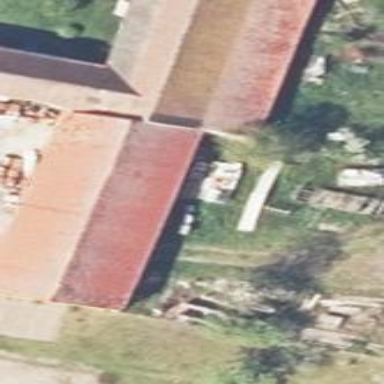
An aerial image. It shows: Barn.